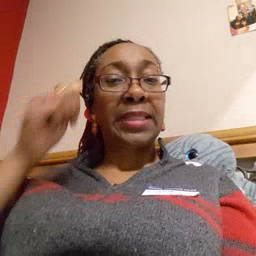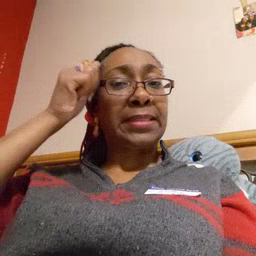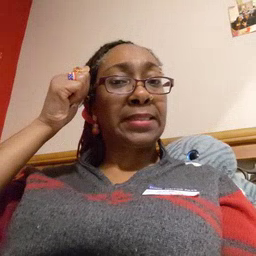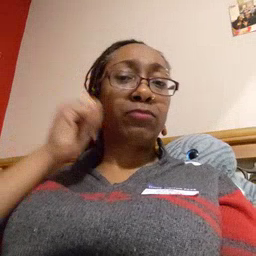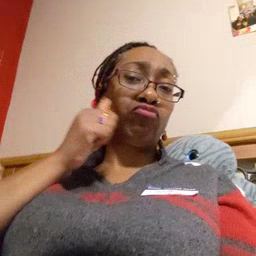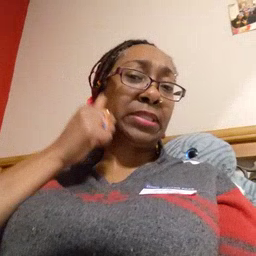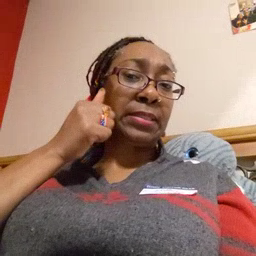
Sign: aunt